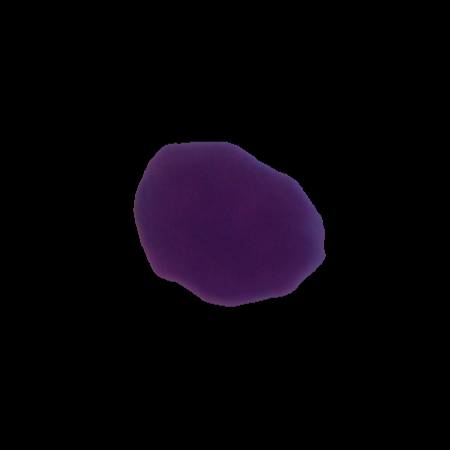
Label: cancer